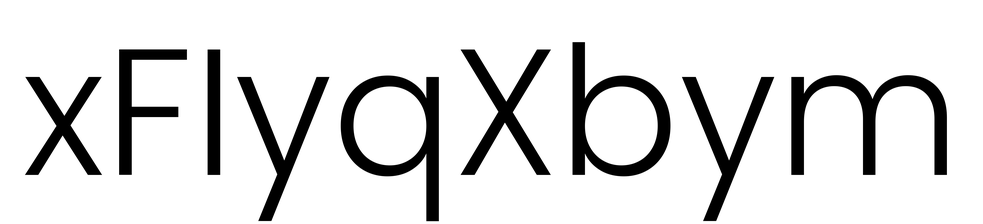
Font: Poppins-Light